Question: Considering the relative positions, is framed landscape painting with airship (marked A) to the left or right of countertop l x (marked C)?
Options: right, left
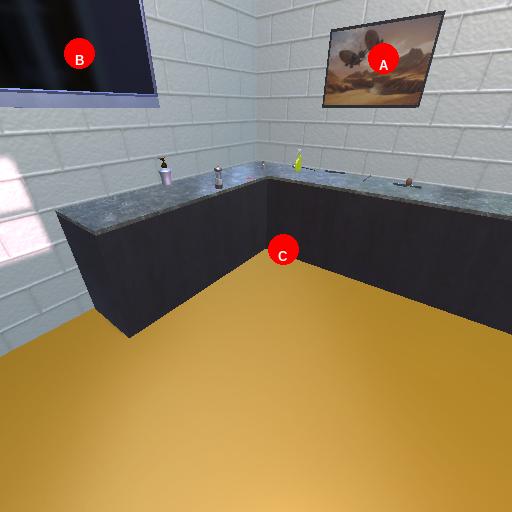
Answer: right